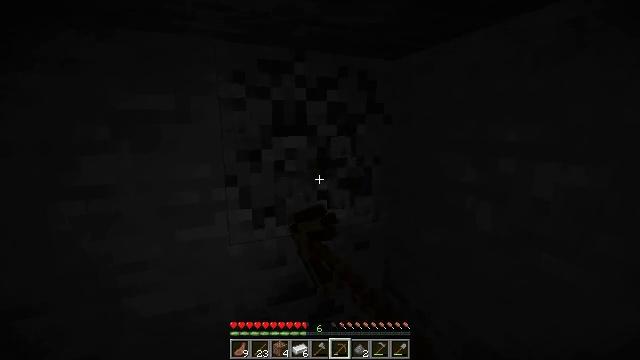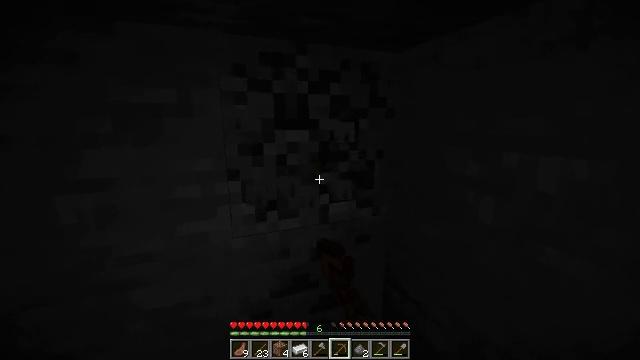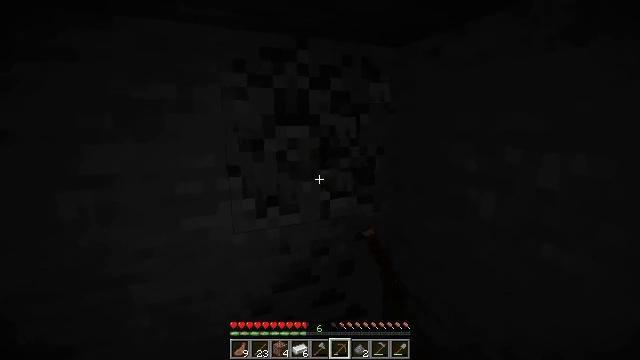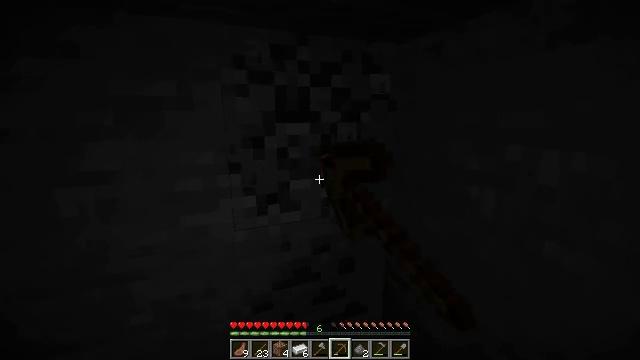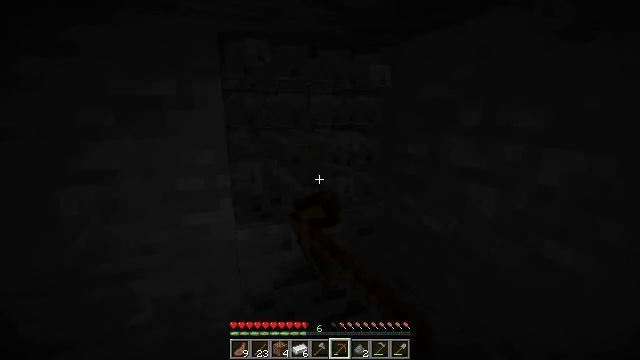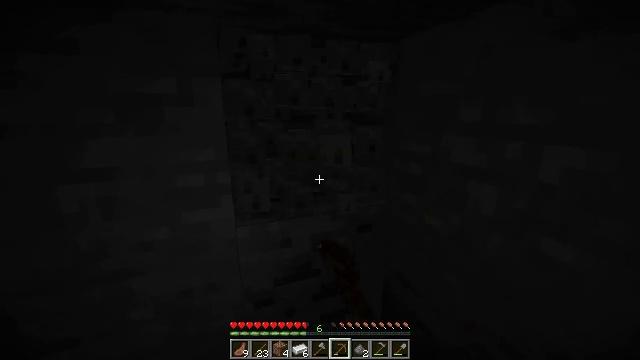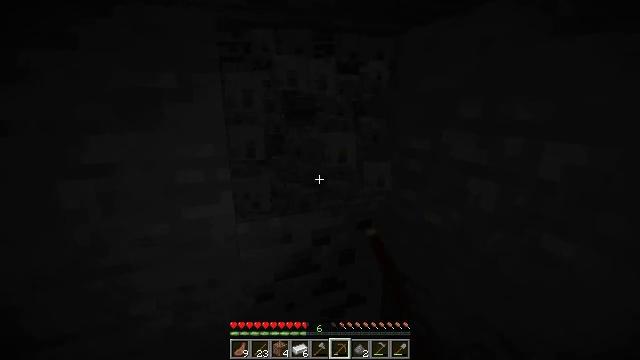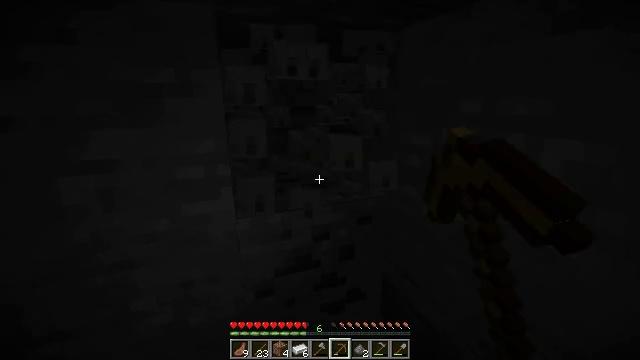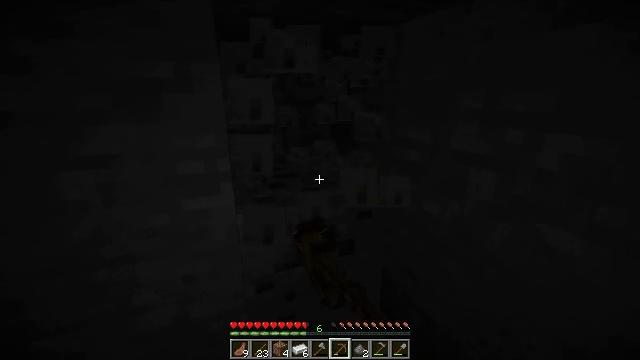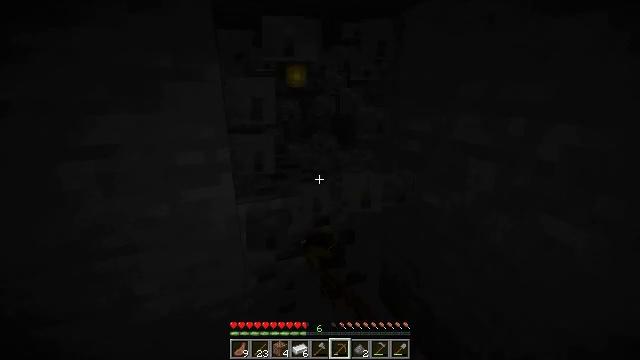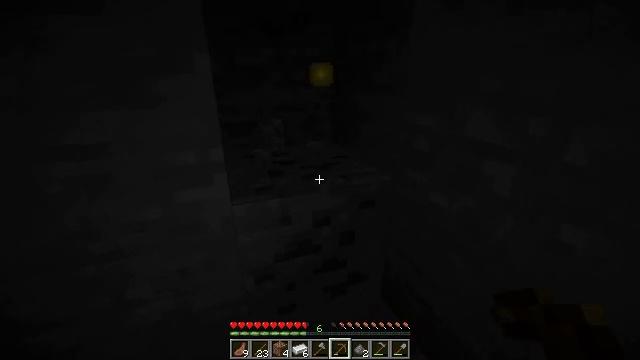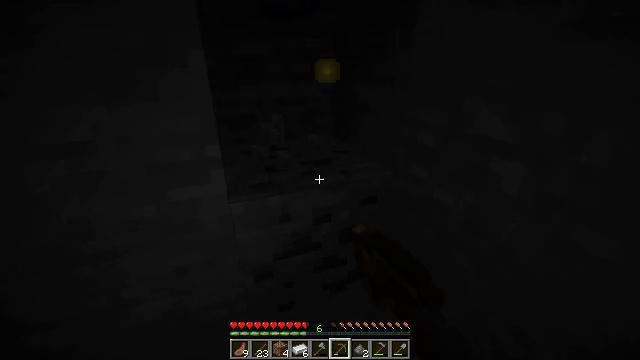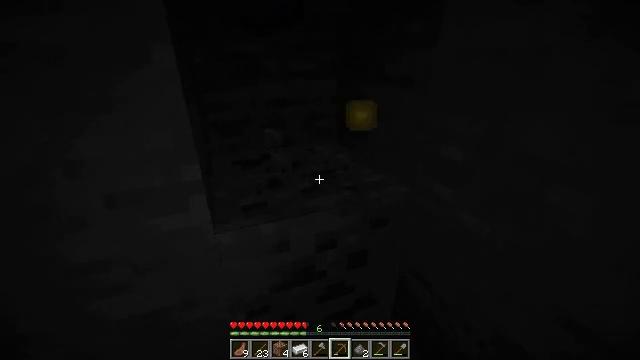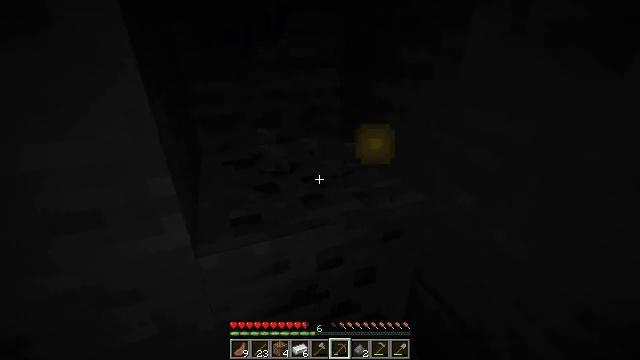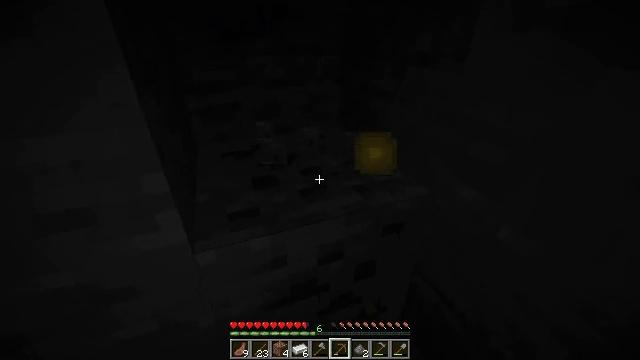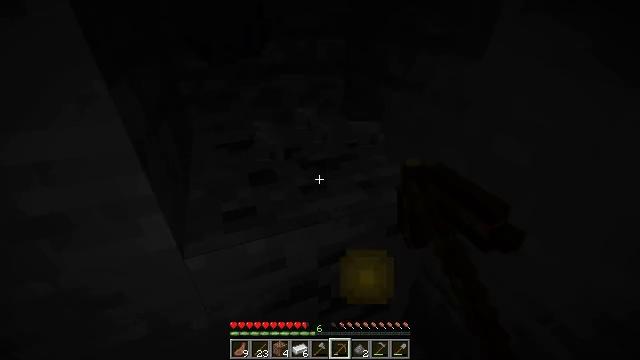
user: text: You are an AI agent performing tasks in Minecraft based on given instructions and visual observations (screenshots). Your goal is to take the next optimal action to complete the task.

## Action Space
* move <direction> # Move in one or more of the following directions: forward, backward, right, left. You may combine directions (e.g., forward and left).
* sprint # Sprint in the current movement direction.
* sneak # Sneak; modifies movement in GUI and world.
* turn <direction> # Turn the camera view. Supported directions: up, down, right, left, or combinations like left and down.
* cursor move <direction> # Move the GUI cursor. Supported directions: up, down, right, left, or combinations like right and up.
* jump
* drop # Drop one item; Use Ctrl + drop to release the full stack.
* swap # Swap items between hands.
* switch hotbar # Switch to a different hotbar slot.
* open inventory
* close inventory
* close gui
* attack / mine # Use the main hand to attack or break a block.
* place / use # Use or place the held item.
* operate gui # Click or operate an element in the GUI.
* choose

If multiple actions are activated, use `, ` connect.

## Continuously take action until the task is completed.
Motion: motion action
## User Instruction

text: Gather coal ore with a pickaxe.
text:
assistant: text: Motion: turn down, attack / mine
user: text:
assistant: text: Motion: attack / mine
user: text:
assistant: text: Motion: attack / mine
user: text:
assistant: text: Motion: attack / mine
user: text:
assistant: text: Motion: attack / mine
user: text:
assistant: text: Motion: attack / mine
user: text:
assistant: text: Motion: attack / mine
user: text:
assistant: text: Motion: turn down, attack / mine
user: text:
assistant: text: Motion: turn down, attack / mine
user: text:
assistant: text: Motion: move forward, turn down, attack / mine
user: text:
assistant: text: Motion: move forward, turn down, attack / mine
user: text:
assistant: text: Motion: move forward, attack / mine
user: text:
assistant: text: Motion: move forward, turn down, attack / mine
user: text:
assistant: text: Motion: turn down, attack / mine
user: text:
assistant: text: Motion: turn down, attack / mine
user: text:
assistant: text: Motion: turn down, attack / mine
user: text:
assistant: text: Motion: turn down, attack / mine
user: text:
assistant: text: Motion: attack / mine
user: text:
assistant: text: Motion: attack / mine
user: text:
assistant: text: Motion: attack / mine
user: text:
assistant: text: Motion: attack / mine
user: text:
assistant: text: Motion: attack / mine
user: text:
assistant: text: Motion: attack / mine
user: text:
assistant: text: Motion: attack / mine
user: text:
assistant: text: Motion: attack / mine
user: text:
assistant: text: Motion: attack / mine
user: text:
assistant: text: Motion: attack / mine
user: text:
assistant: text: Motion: attack / mine
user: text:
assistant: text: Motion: attack / mine
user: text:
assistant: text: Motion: attack / mine